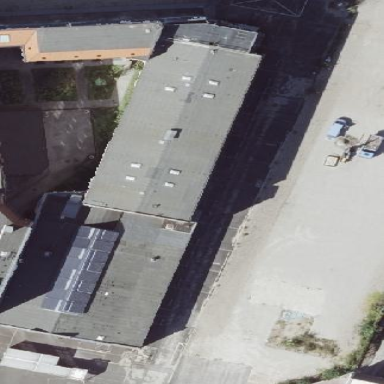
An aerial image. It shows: Industrial building with gabled roof.